Field crop: maize
Growth stage: 2
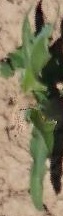
Species: maize